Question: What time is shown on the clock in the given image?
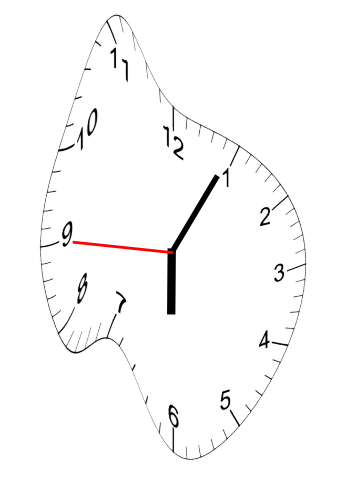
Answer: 06:04:45